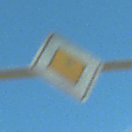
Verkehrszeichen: Vorfahrtsstrasse
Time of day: Midday
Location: Outdoor (Special)
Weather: PartlyCloudy
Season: NotSpecified
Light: Natural